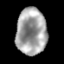
Tissue: lung
Cell type: T cells
Senescence score: 0.1994
Nuclear area (px): 1382
Mean DAPI intensity: 162.732